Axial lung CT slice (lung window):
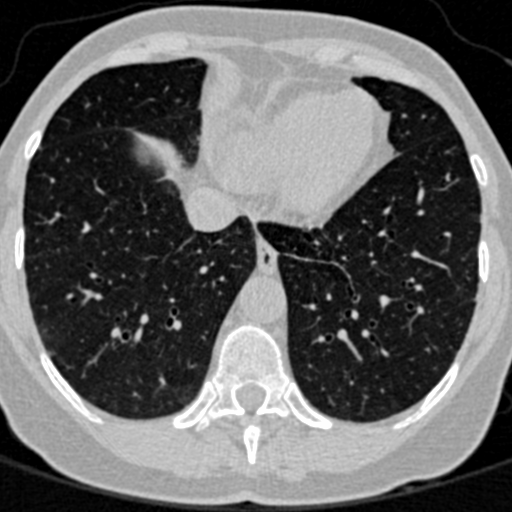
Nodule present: no